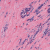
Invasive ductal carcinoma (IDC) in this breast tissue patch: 1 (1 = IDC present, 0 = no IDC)